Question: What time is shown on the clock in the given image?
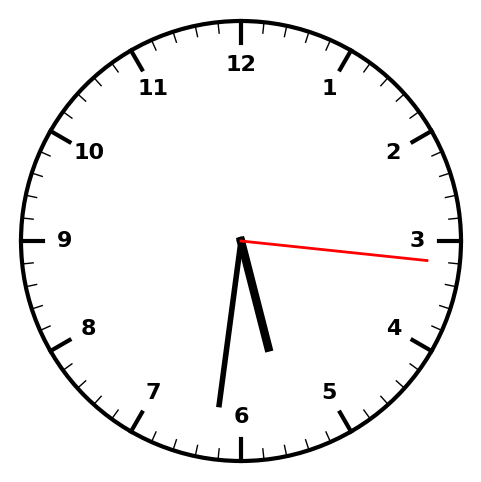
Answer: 05:31:16